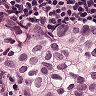
Metastatic tissue present: yes